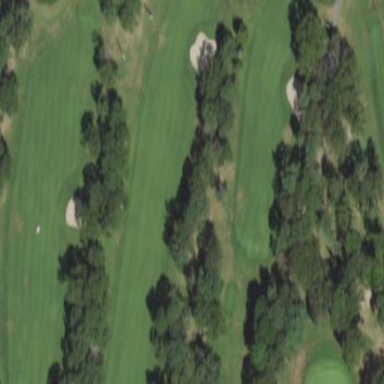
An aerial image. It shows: Golf fairway surrounded by grass.